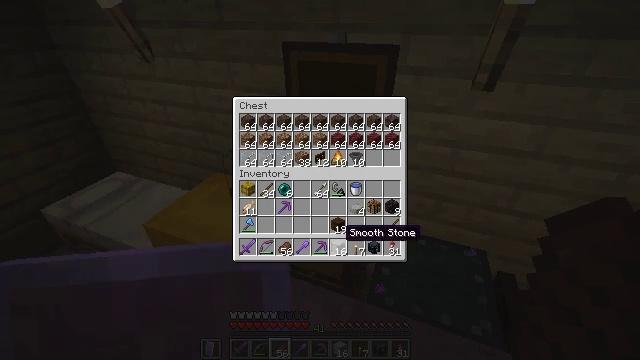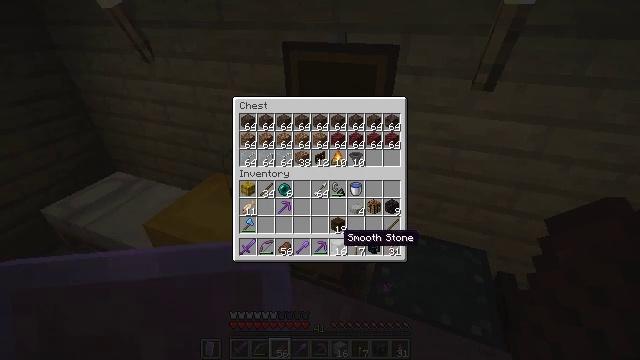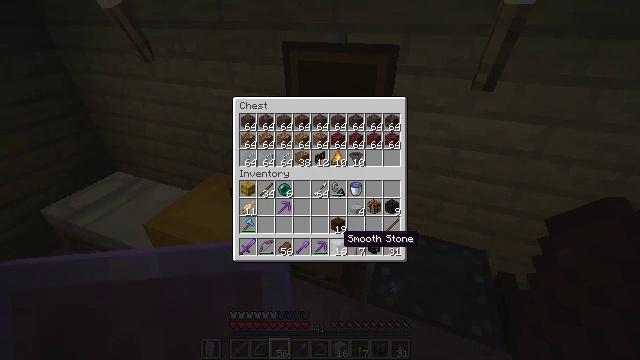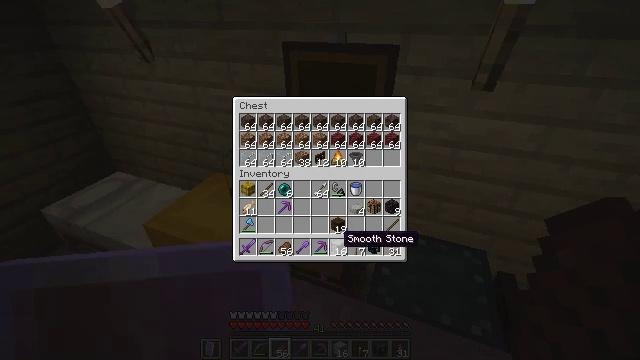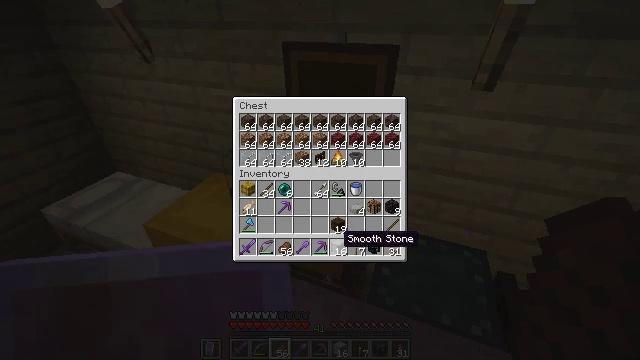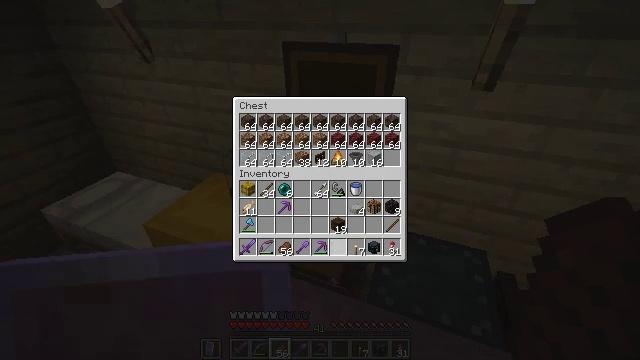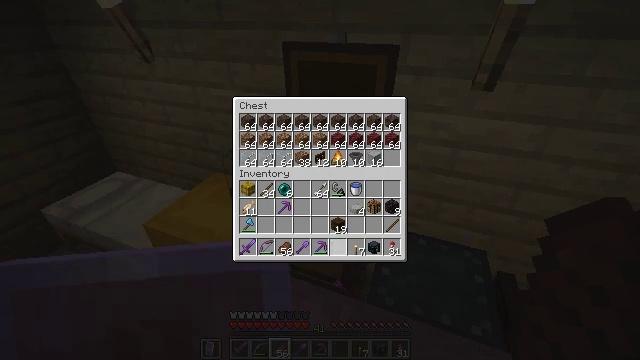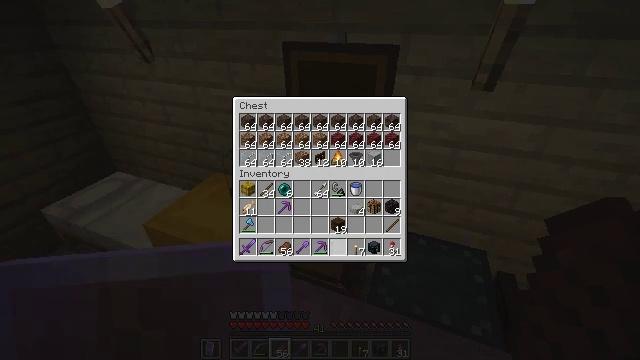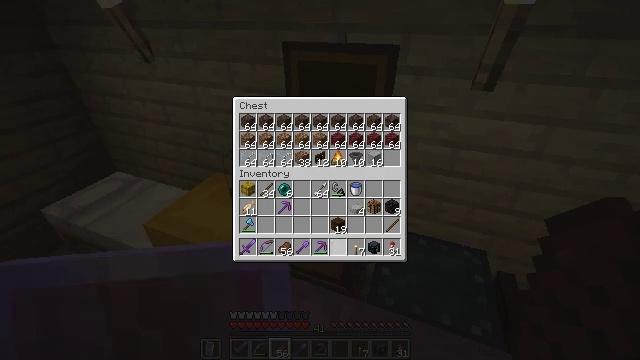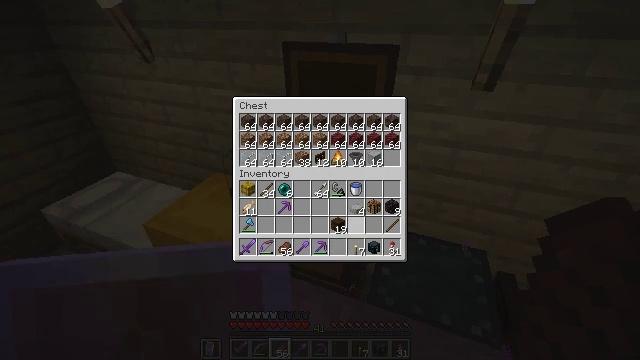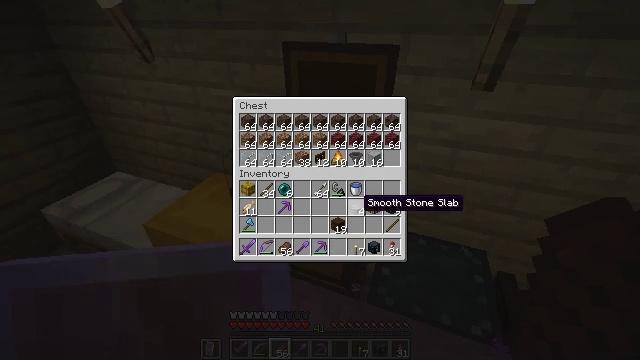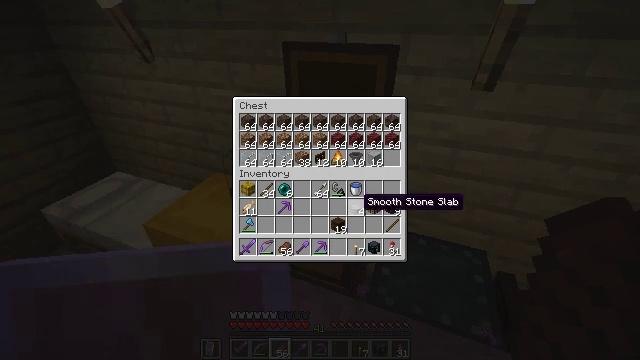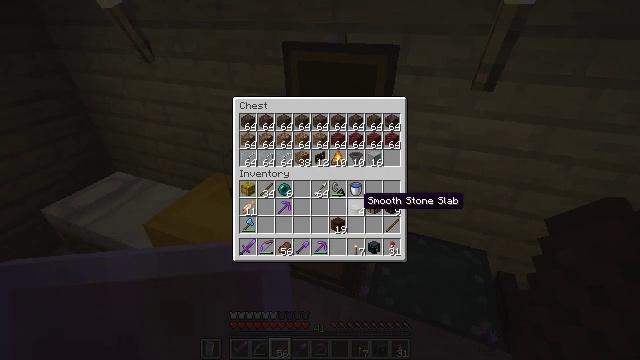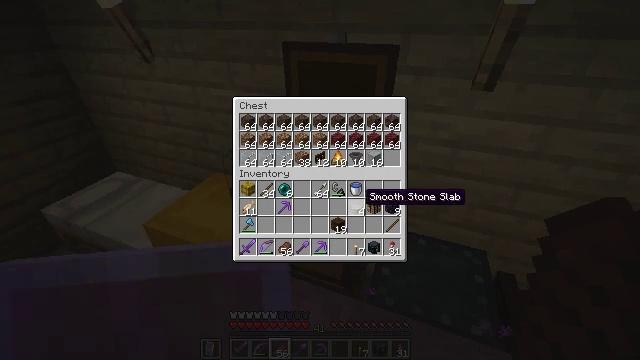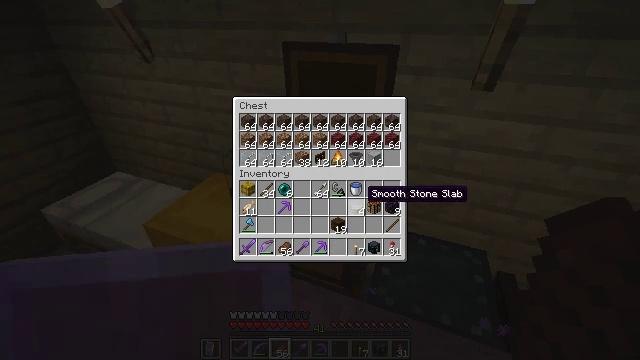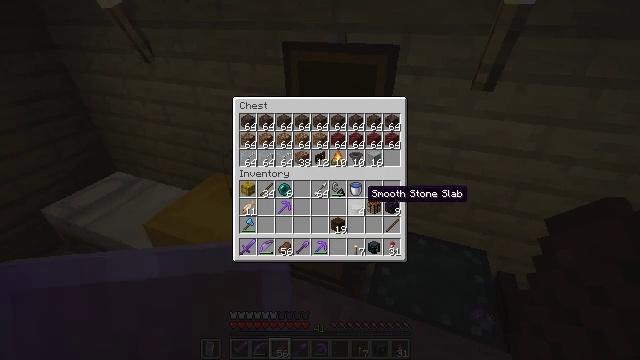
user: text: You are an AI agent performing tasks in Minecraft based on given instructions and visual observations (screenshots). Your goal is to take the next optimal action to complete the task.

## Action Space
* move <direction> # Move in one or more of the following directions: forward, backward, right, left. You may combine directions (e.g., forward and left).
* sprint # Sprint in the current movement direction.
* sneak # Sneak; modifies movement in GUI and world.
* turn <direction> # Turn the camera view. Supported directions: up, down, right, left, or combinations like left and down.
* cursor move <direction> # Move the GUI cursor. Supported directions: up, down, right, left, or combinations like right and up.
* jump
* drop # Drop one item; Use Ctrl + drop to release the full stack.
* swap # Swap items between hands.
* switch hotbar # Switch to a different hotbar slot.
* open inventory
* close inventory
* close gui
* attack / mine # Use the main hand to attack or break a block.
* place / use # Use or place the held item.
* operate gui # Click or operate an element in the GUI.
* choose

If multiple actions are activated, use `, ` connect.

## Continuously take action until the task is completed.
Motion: motion action
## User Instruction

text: Open the crafting table to craft scaffolding with bamboo and string.
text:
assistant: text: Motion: sneak
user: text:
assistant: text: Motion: sneak
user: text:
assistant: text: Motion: sneak
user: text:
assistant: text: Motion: sneak
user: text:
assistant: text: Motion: sneak, attack / mine
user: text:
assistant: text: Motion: sneak, attack / mine
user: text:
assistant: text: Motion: sneak
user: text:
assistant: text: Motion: sneak
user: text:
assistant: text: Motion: sneak, turn right and up
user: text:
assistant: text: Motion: sneak, turn right and up
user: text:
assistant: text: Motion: sneak
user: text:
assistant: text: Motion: sneak
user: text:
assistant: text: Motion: sneak
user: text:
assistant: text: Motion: sneak
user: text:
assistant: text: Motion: sneak
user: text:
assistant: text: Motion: sneak
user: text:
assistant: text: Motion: sneak
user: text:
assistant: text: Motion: sneak
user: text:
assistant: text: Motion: sneak
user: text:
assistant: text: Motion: sneak
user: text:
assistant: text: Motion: sneak, attack / mine
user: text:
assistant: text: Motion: sneak, attack / mine
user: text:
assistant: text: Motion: sneak, attack / mine
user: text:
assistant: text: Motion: sneak
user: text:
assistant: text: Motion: no_op
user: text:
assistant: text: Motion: no_op
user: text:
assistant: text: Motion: no_op
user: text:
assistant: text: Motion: no_op
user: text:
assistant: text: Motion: no_op
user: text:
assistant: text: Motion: no_op